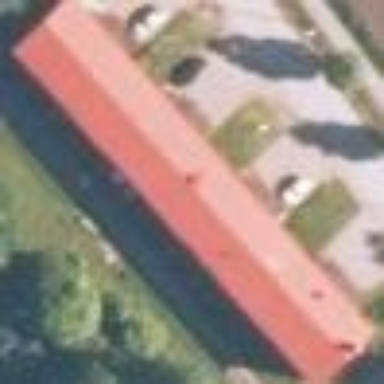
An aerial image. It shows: Terrace building.